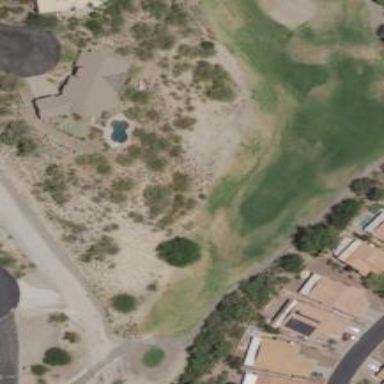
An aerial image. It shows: View of golf hole.